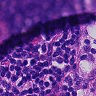
Metastatic tissue present: no